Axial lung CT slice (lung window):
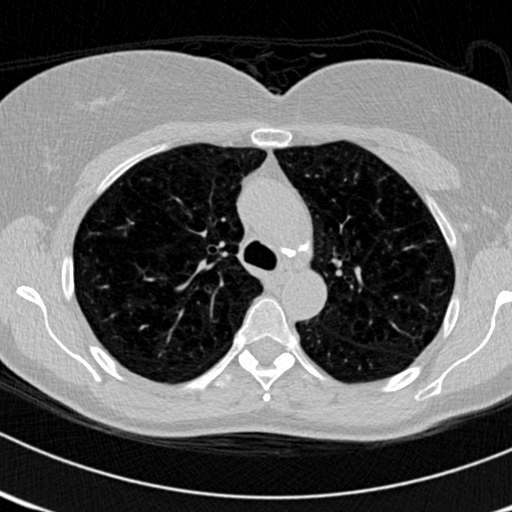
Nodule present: no